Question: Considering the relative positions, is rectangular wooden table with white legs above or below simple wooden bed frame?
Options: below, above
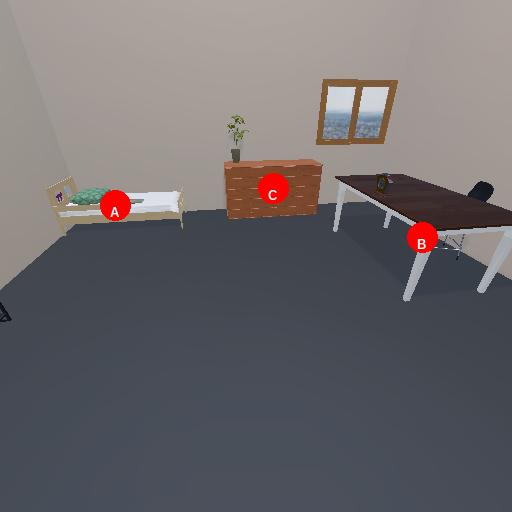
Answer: below